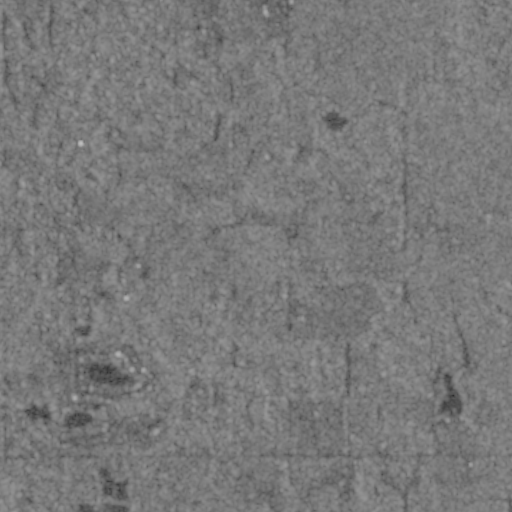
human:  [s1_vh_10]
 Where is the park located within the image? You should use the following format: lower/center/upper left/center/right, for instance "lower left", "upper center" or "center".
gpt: The park is located in the upper center of the image.
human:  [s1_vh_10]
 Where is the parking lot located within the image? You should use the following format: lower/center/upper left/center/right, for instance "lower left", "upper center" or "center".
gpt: The parking lot is located in the upper center of the image.
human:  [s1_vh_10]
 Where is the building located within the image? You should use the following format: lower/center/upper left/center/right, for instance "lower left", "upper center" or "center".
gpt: The building is located in the upper center of the image.
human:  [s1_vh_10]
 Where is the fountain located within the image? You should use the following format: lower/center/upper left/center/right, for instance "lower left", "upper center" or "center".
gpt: The fountain is located in the upper center of the image.
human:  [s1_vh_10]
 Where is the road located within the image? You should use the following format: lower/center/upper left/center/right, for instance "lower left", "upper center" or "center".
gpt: There is no road in the image.

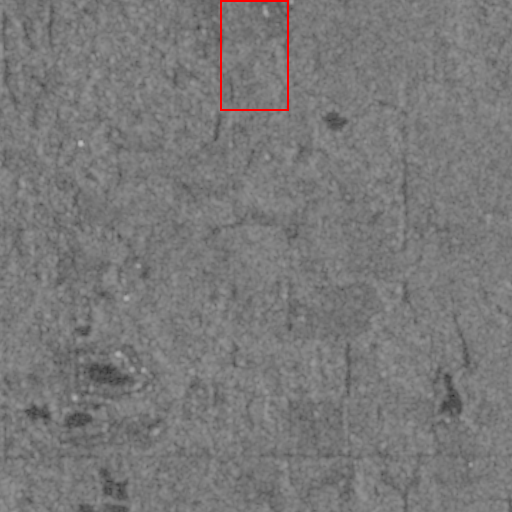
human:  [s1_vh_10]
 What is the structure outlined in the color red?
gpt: The structure outlined in red is a park.
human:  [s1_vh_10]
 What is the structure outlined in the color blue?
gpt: There is no blue outline.